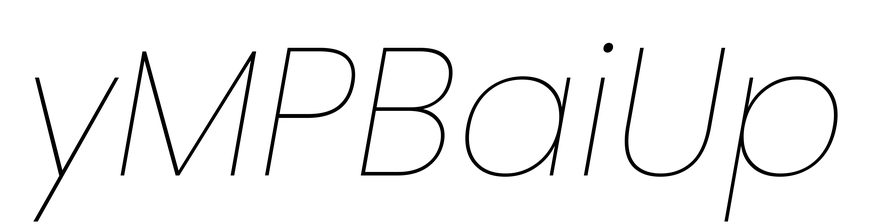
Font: Poppins-ThinItalic